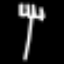
Label: fork